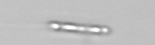
Label: Bacillariophyceae